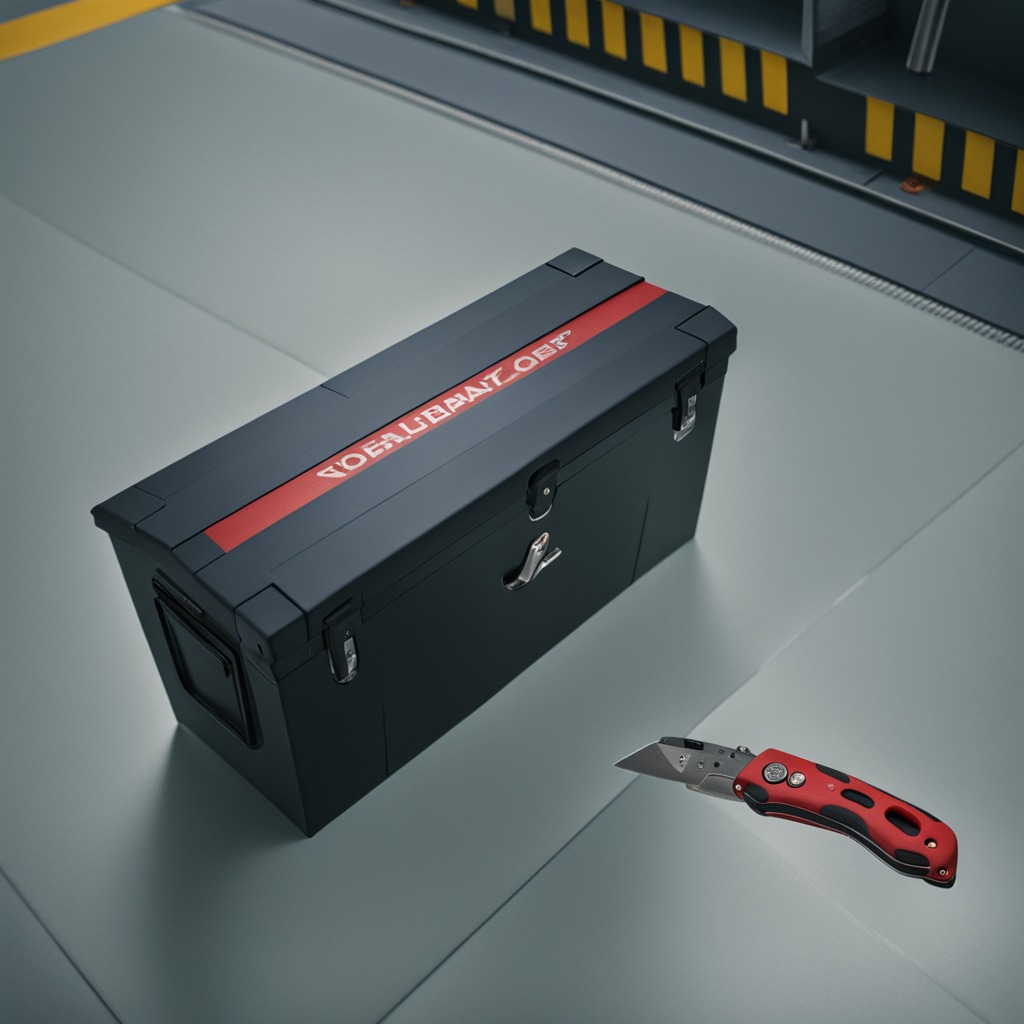
A utility knife lies on a toolbox surface in an airplane hangar workshop.